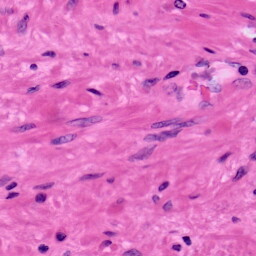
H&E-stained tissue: Prostate